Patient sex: M
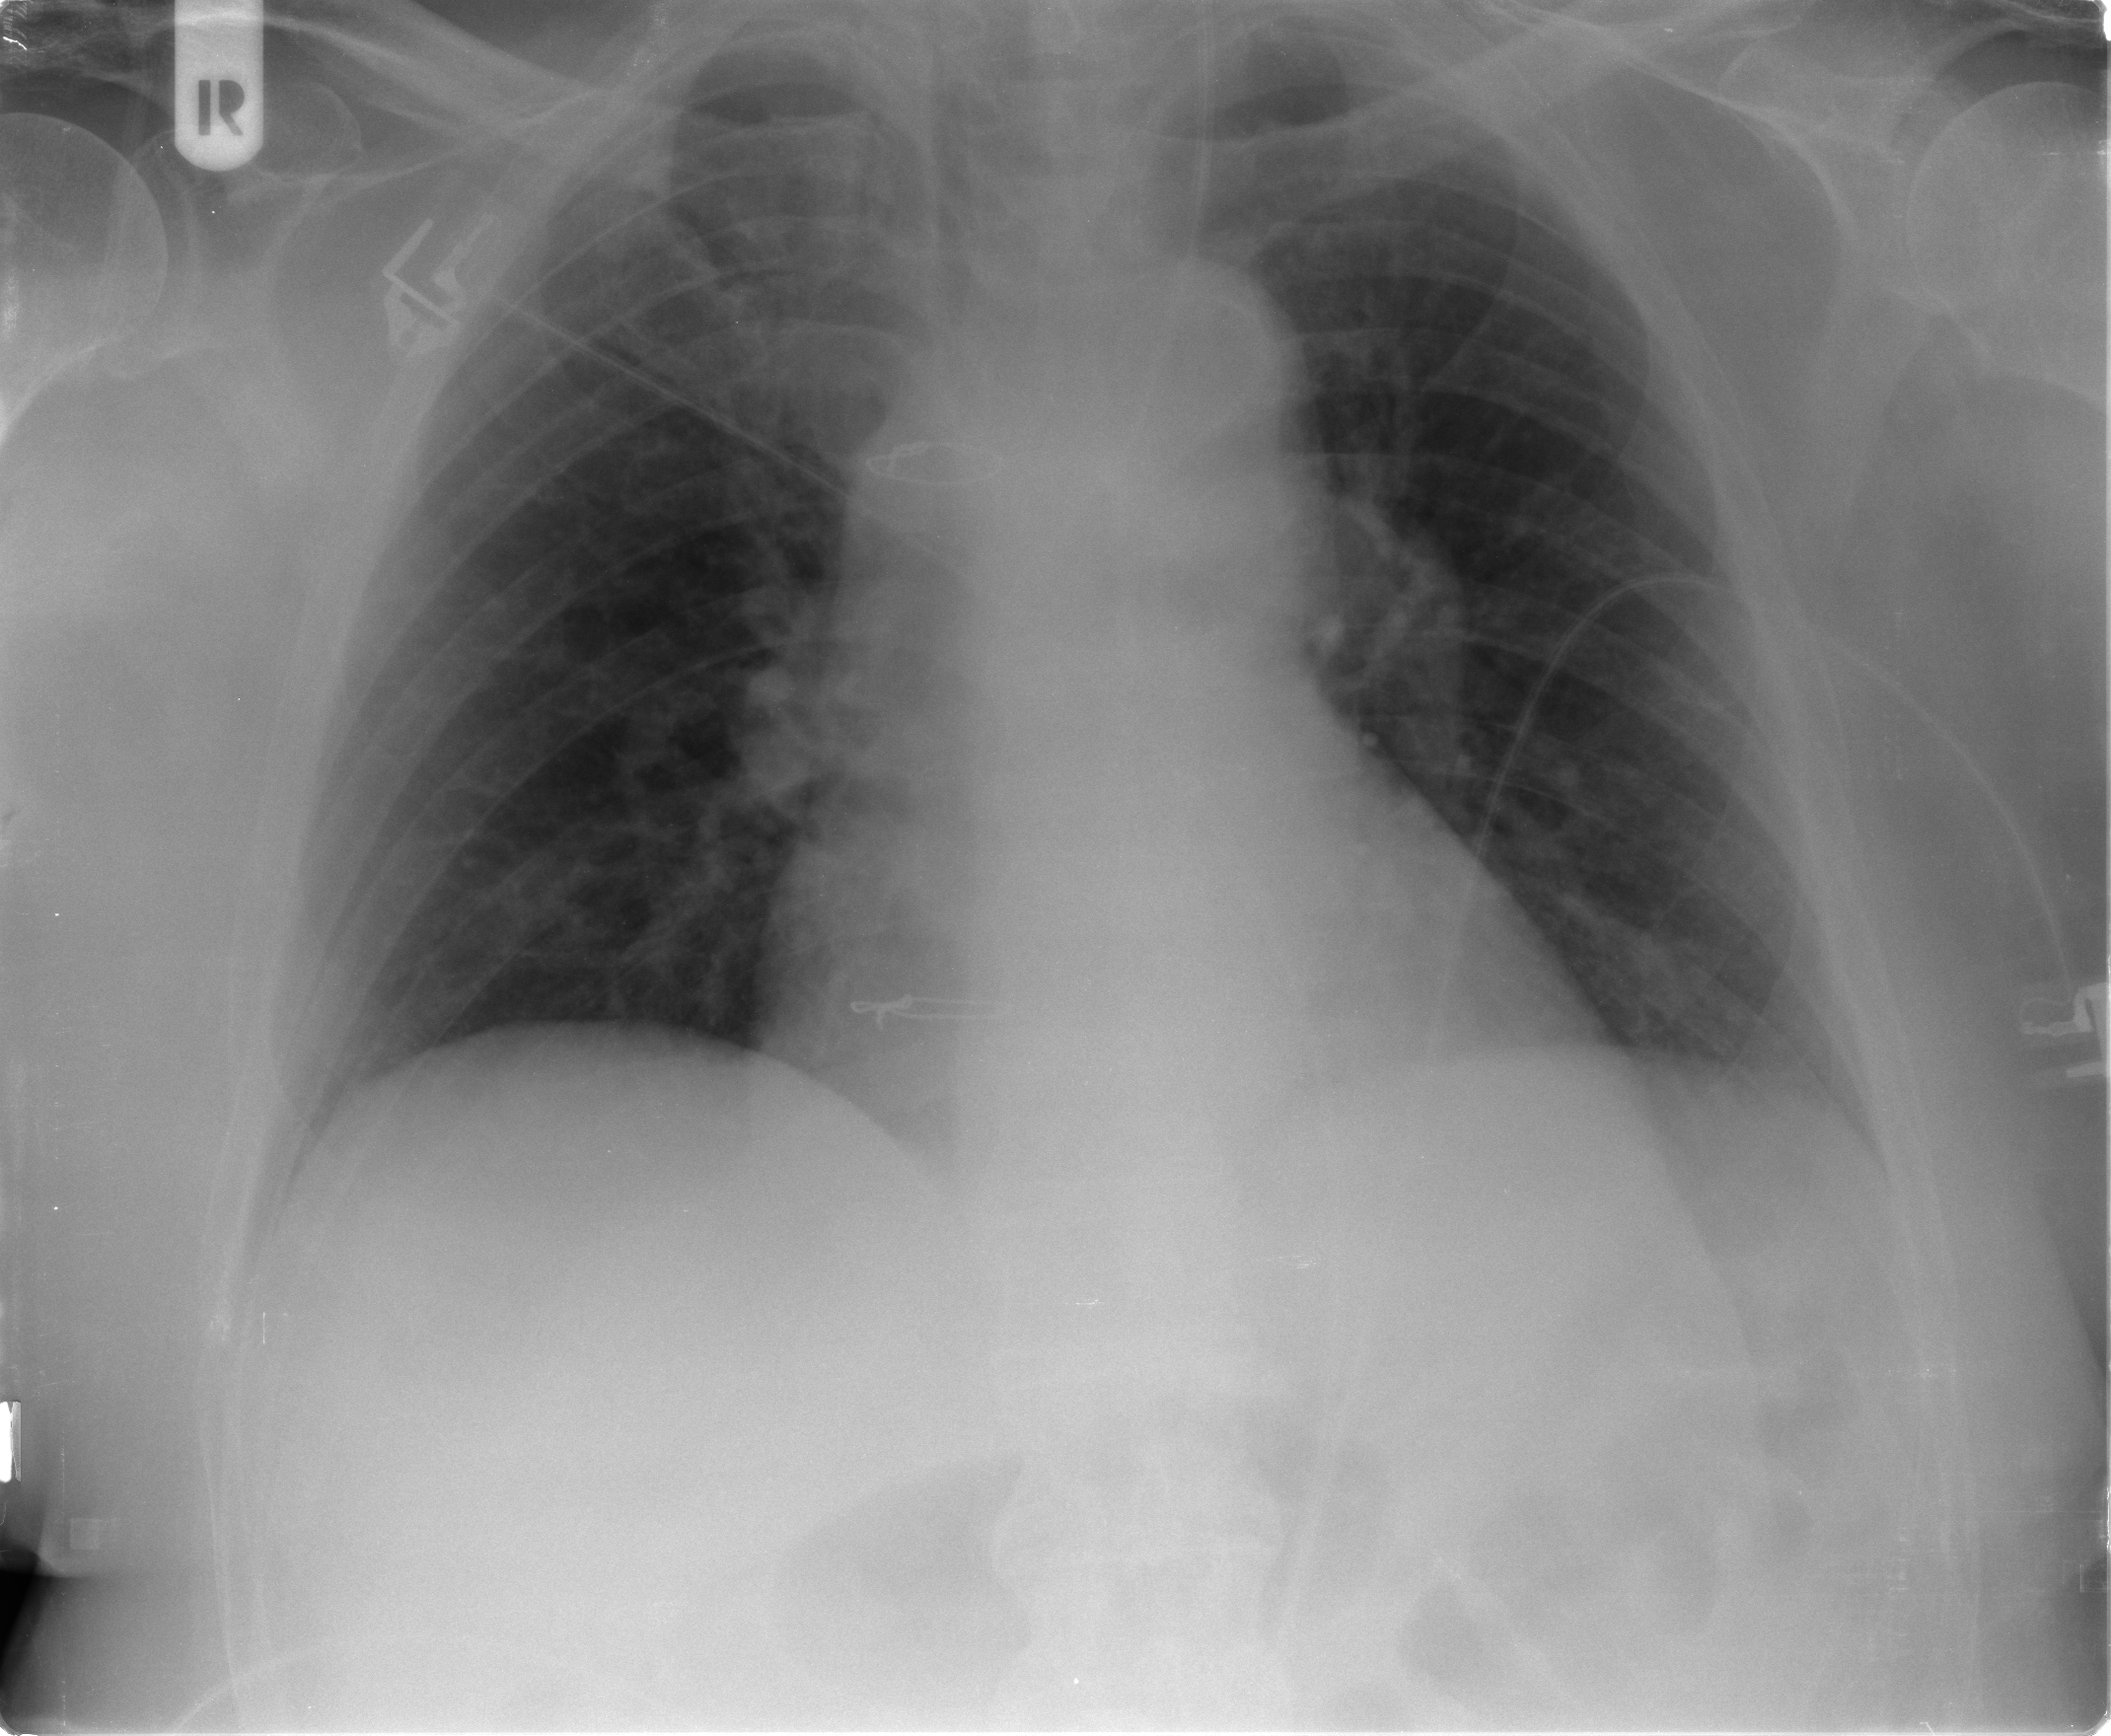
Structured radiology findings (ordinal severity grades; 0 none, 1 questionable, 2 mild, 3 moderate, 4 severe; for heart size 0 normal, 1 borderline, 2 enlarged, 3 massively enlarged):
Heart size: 0
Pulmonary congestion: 2
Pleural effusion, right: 0
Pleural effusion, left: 2
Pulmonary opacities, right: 0
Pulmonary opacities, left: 0
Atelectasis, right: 0
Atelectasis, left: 1